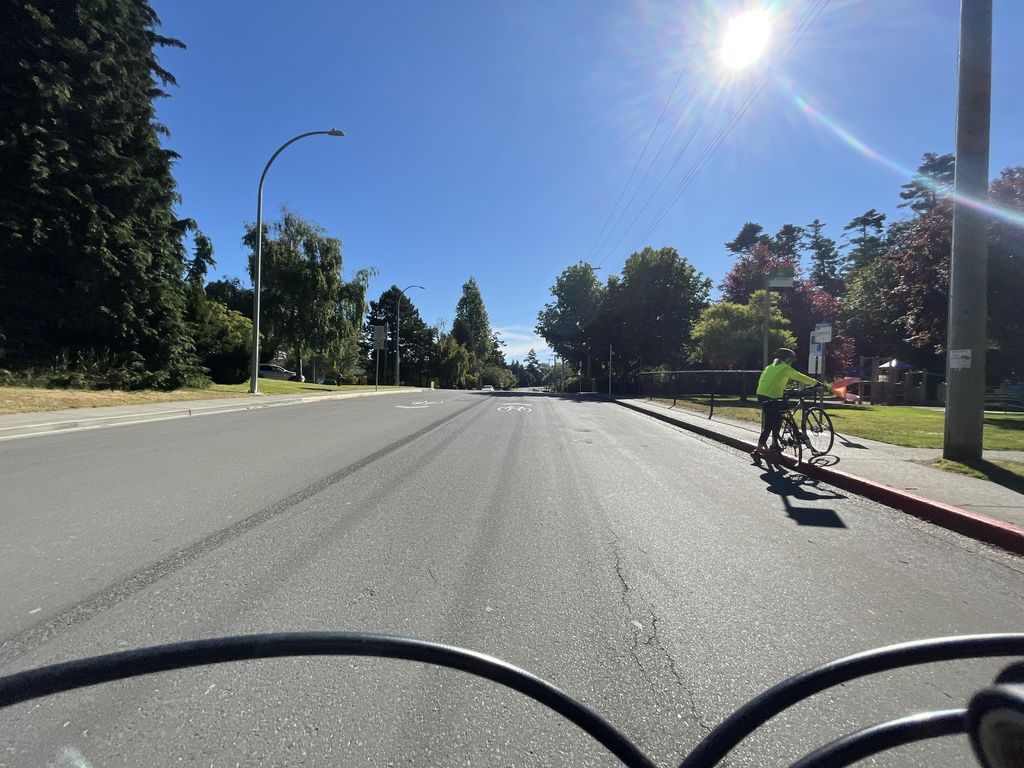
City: victoria